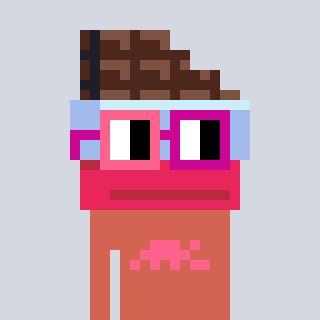
a pixel art character with square pink and red glasses, a chocolate-shaped head and a peachy-colored body on a cool background